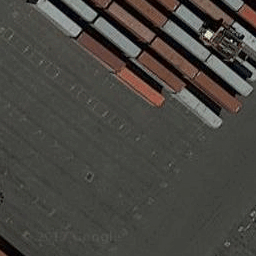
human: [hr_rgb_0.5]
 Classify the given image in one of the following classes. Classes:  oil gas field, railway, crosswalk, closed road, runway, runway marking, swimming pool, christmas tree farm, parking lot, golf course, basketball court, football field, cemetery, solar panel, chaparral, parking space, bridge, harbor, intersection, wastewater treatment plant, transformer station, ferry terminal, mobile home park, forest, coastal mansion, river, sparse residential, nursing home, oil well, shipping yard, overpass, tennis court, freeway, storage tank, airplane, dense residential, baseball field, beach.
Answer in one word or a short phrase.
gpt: shipping yard